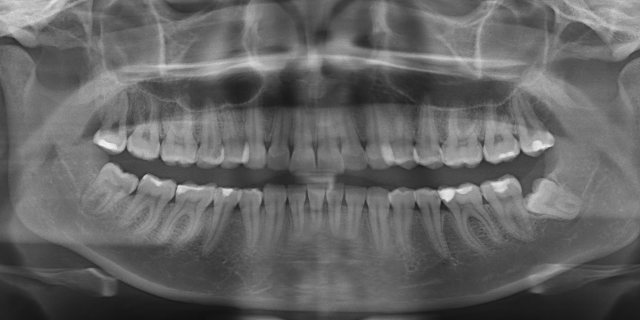
adult